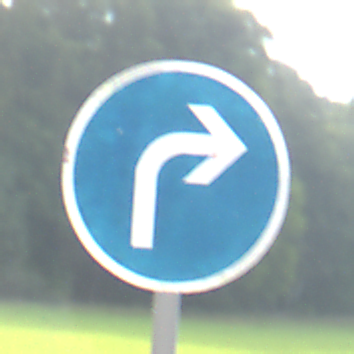
Verkehrszeichen: VorgeschriebeneFahrtrichtungRechts
Umgebung: Outdoor, Nature
Tageszeit: SunriseSunset
Wetter: PartlyCloudy
Licht: Natural
Jahreszeit: NotSpecified
Kontrast: MediumContrast